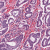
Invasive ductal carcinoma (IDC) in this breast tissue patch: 1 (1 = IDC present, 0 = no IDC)